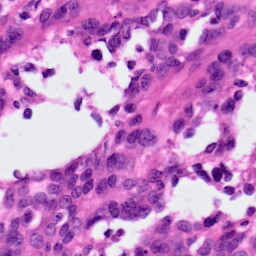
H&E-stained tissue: Ovarian